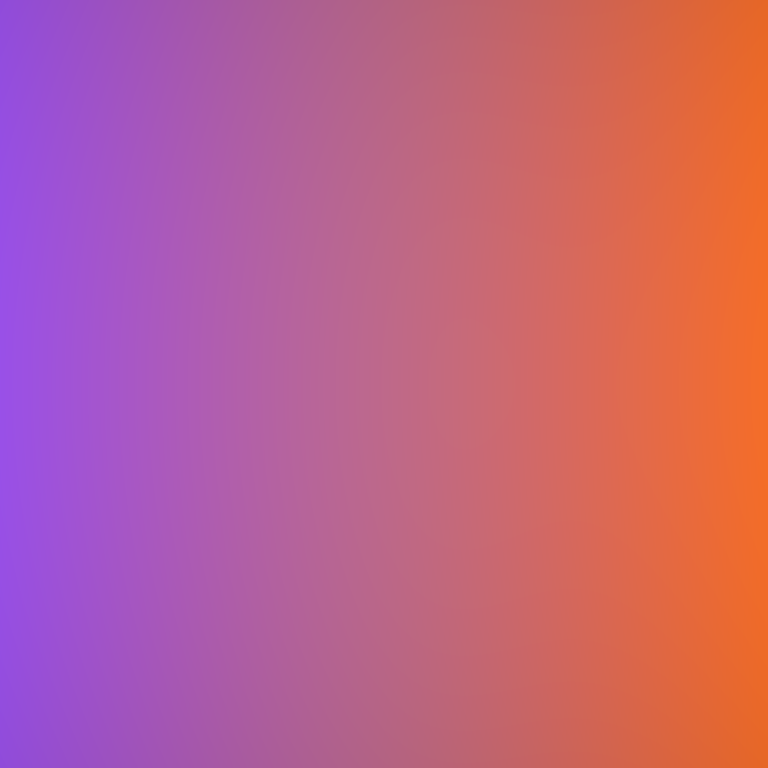
Abstract light effect, smooth gradient from violet to orange, serene atmosphere, soft blend, no room, no furniture, no objects.